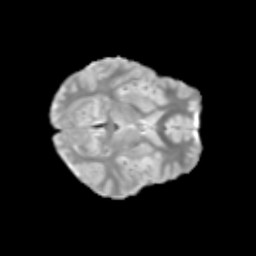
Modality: T2w
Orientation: axial
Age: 10
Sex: female
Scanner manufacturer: siemens
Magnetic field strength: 3 T
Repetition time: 3.8 s
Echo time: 0.07 s